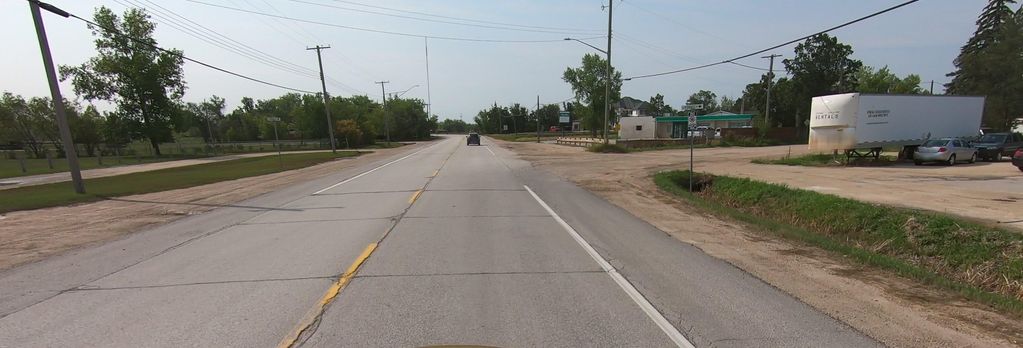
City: winnipeg